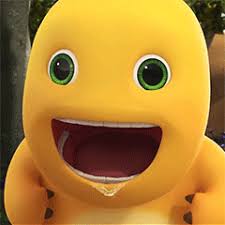
Label: nailong